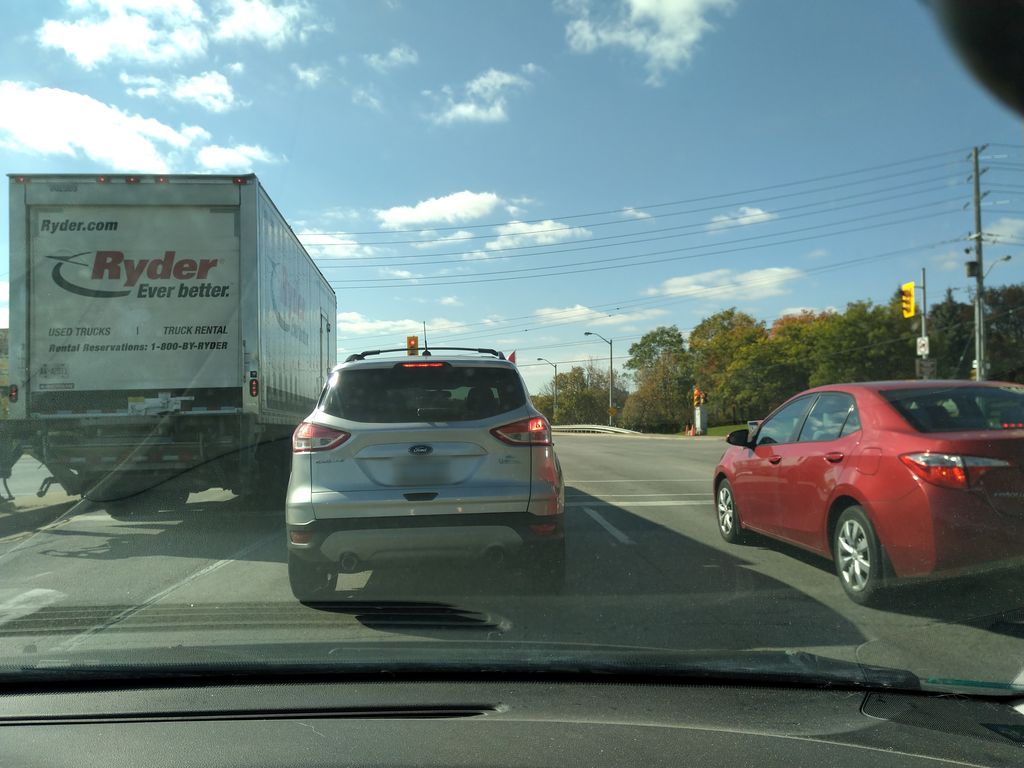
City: toronto